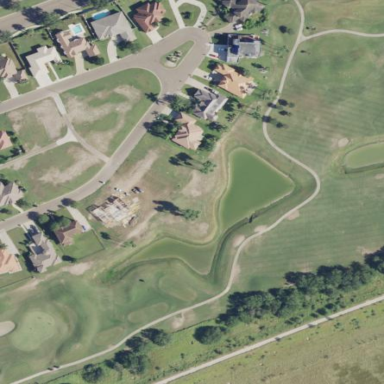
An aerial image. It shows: Lake serving as lateral water hazard on golf course.